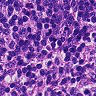
Metastatic tissue present: no